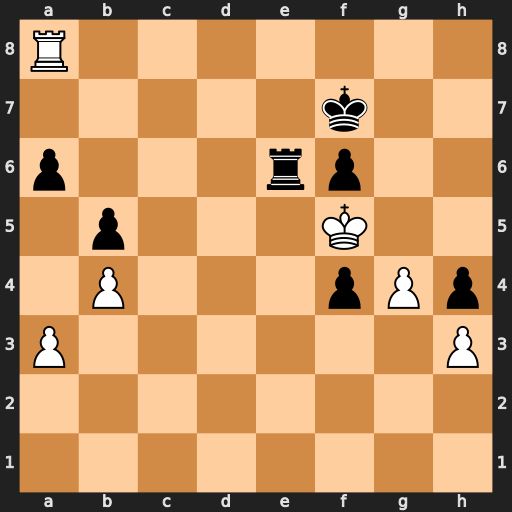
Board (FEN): R7/5k2/p3rp2/1p3K2/1P3pPp/P6P/8/8
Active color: w
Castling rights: -
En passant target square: -
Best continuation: Ra7+ Re7 Rxe7+